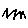
Label: zigzag